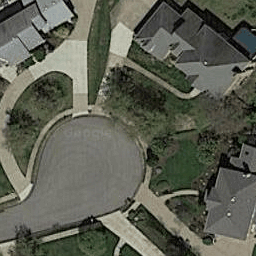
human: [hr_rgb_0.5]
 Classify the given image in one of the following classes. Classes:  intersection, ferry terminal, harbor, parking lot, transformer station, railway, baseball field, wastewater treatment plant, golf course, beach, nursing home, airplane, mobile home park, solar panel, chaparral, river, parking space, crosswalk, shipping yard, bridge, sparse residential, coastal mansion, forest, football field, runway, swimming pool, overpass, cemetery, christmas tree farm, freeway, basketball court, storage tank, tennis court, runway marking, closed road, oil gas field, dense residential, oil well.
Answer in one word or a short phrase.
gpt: closed road